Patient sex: F
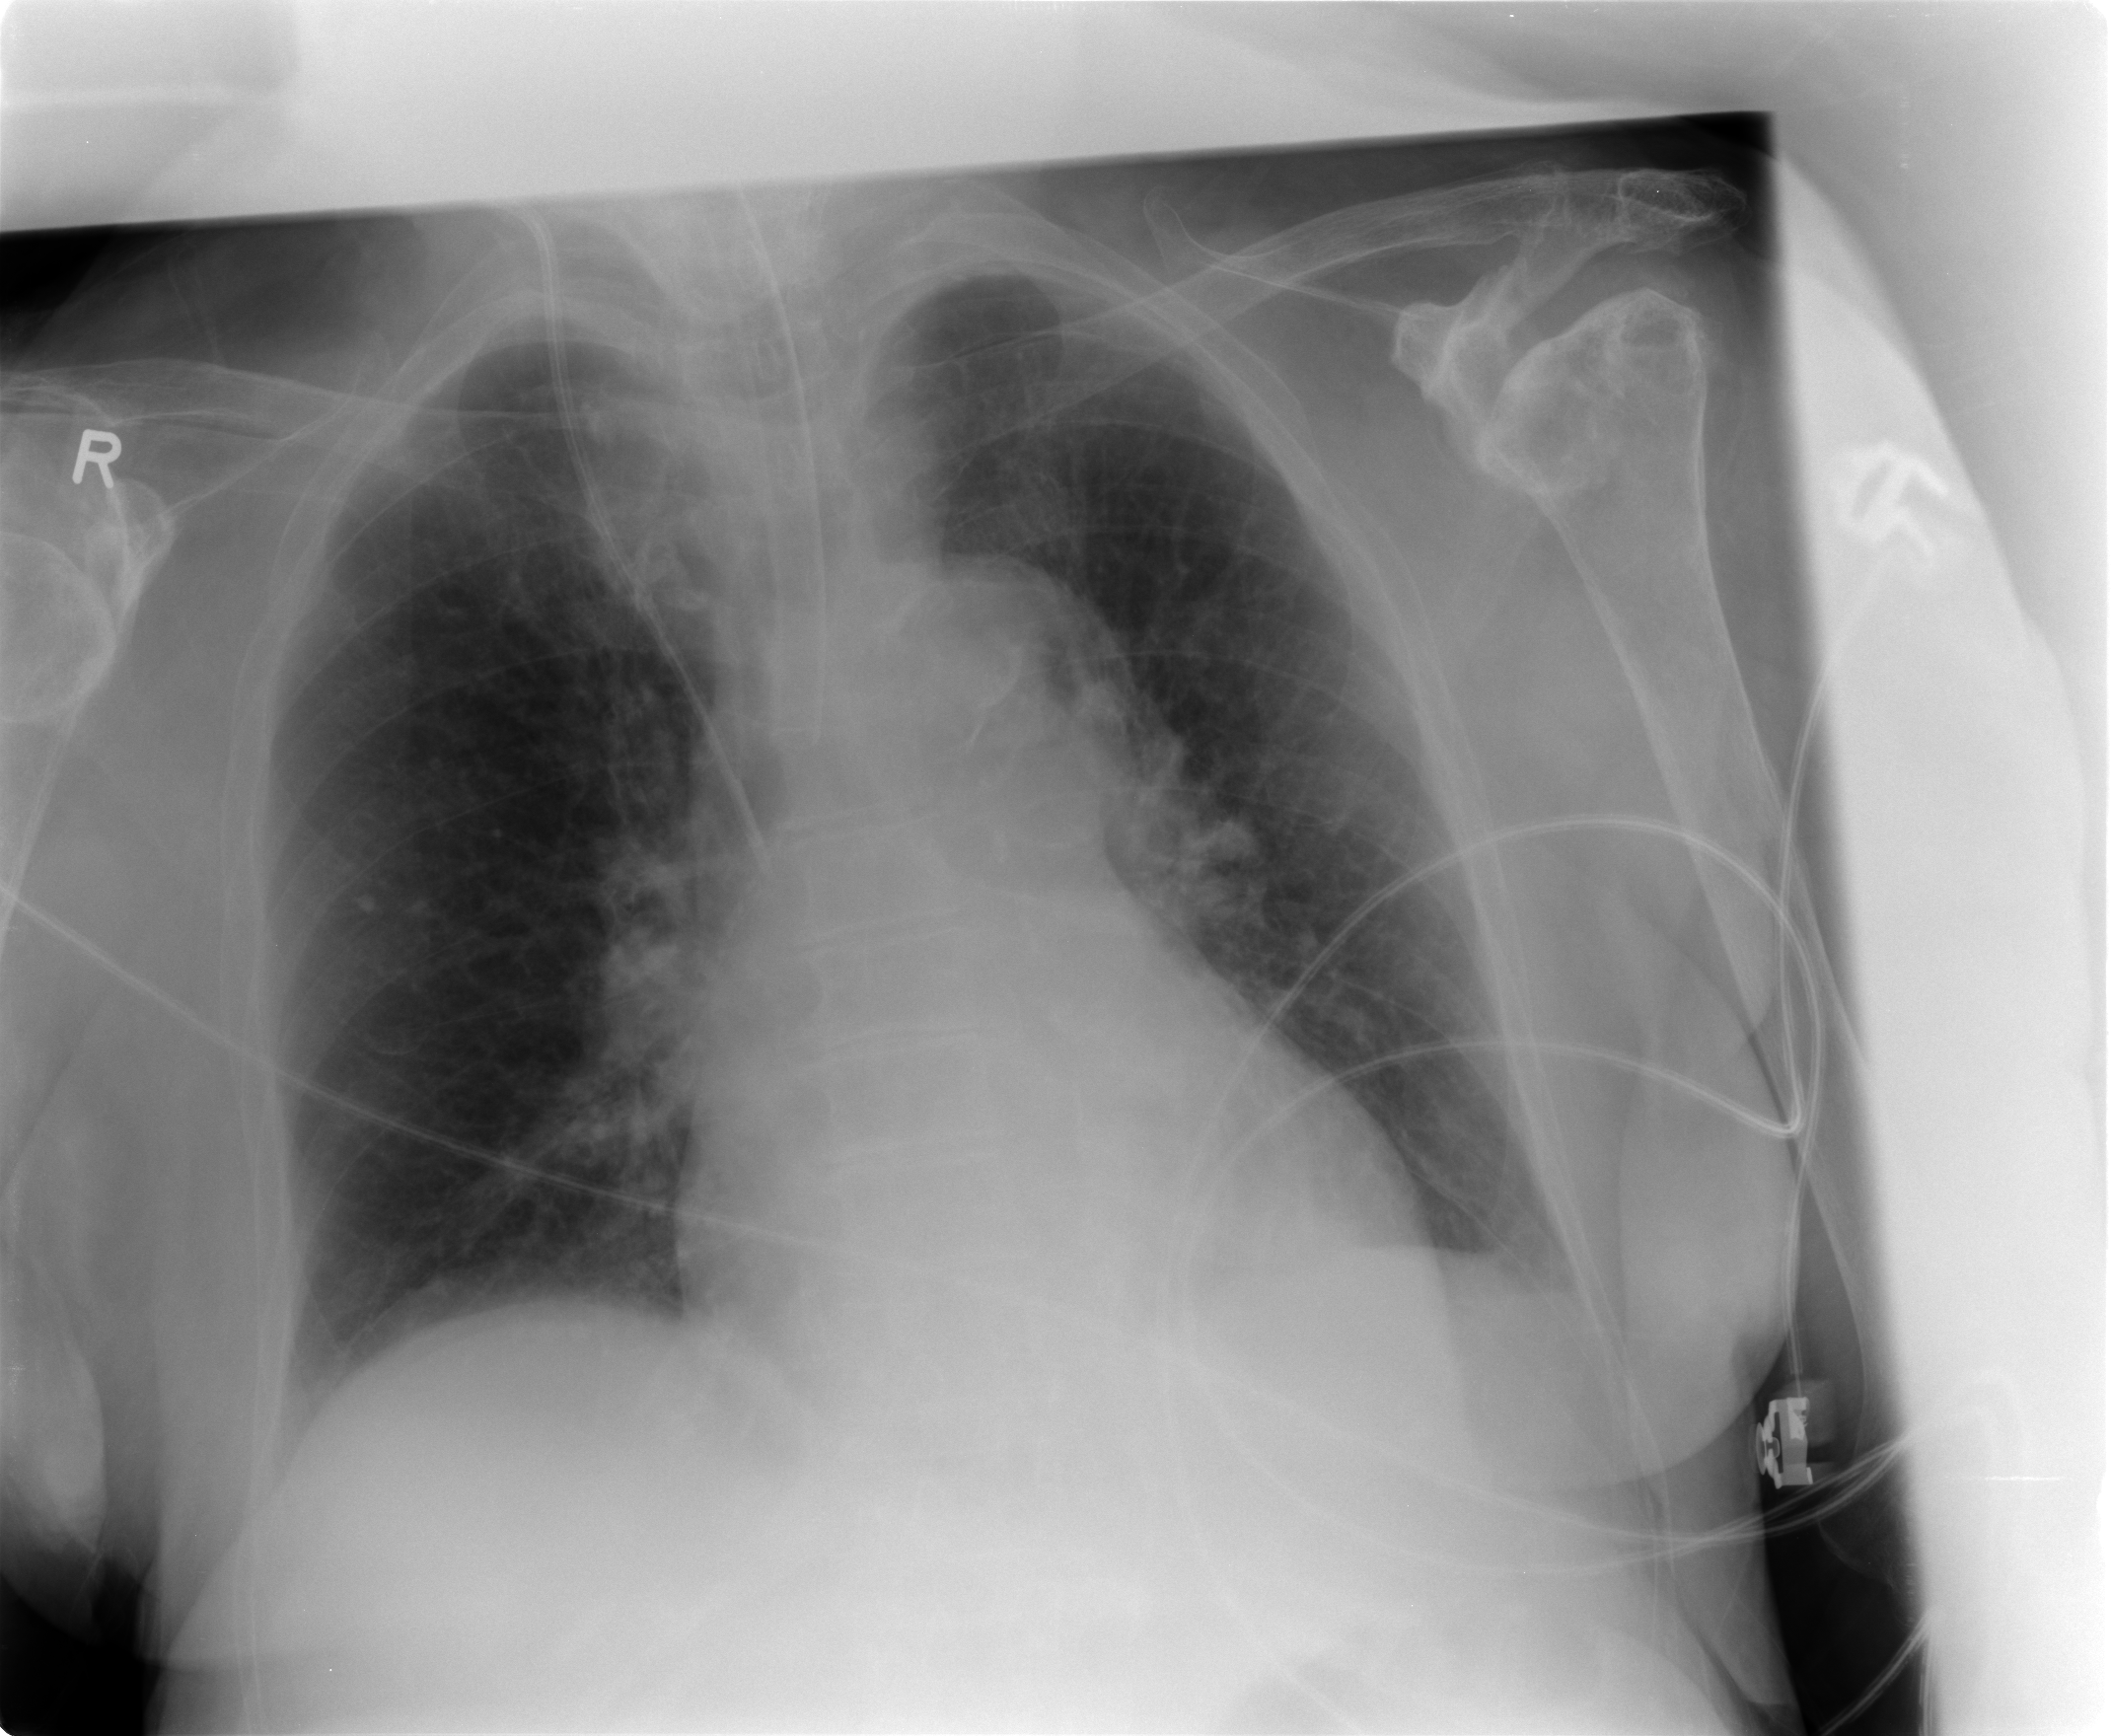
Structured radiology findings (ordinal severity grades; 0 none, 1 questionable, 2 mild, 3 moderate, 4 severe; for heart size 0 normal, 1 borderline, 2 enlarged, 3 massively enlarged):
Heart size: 1
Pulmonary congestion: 1
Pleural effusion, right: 1
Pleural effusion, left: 1
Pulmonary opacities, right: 0
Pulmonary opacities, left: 0
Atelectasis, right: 0
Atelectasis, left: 1